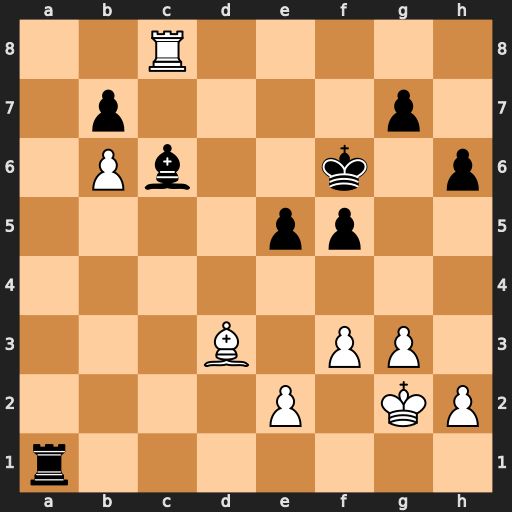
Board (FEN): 2R5/1p4p1/1Pb2k1p/4pp2/8/3B1PP1/4P1KP/r7
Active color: w
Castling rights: -
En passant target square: -
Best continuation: Rxc6+ bxc6 b7